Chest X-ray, PA view. Patient: 60 years old, sex F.
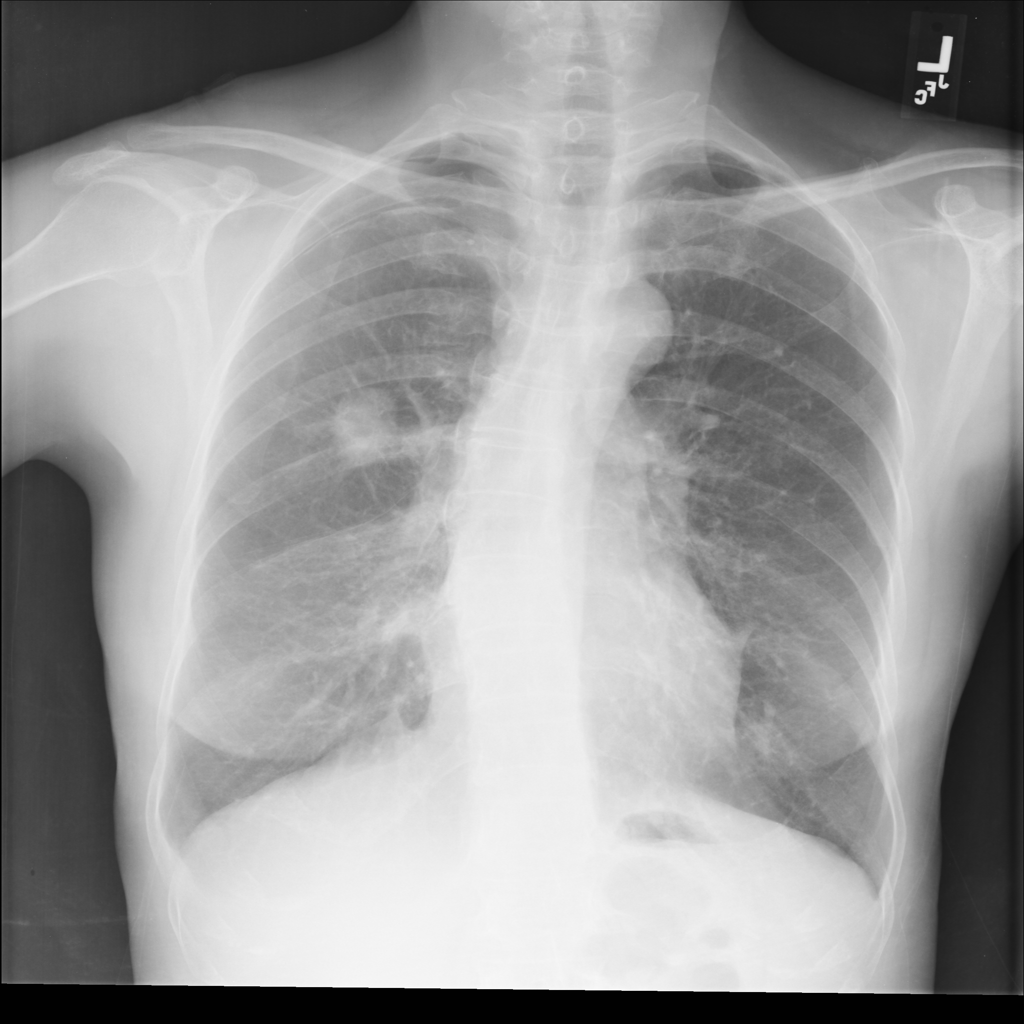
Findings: Pneumothorax